Question: I am using grid layout in a shell. I want to control the location of widgets. As you can see the bottom buttons have to be on row 4. I am using windowbuilder plugin and it can place them in desired places.

The problem is I can't see the placement instruction in source code. How can I place them the programmatic way. Here is the source code window builder generates.
'''
package dgsj.Chapter04.examples.ch4;
import org.eclipse.swt.widgets.*;
public class GridLayout2x2 {
private static GridData data_1;
private static GridData data_2;
public static void main(String[] args) {
Display display = new Display();
Shell shell = new Shell(display);
shell.setMinimumSize(new Point(123, 30));
shell.setSize(126, 123);
GridLayout layout = new GridLayout();
layout.numColumns = 3;
shell.setLayout(layout);
GridData data = new GridData(GridData.FILL_BOTH);
data.grabExcessHorizontalSpace = false;
data.widthHint = 200;
data.grabExcessVerticalSpace = false;
Button one = new Button(shell, SWT.PUSH);
one.setText("one");
one.setLayoutData(data);
data = new GridData(GridData.FILL_BOTH);
Button two = new Button(shell, SWT.PUSH);
two.setText("two");
two.setLayoutData(data);
new Label(shell, SWT.NONE);
new Label(shell, SWT.NONE);
data_2 = new GridData(GridData.FILL_BOTH);
Button four = new Button(shell, SWT.PUSH);
four.setText("four");
four.setLayoutData(data_2);
new Label(shell, SWT.NONE);
new Label(shell, SWT.NONE);
new Label(shell, SWT.NONE);
new Label(shell, SWT.NONE);
new Label(shell, SWT.NONE);
Button btnNewButton = new Button(shell, SWT.NONE);
btnNewButton.setText("New Button");
data_1 = new GridData(GridData.FILL_BOTH);
data_1.grabExcessVerticalSpace = false;
data_1.grabExcessHorizontalSpace = false;
Button three = new Button(shell, SWT.PUSH);
three.setText("three");
three.setLayoutData(data_1);
shell.pack();
shell.open();
while (!shell.isDisposed()) {
if (!display.readAndDispatch()) {
display.sleep();
}
}
display.dispose();
}
}
'''
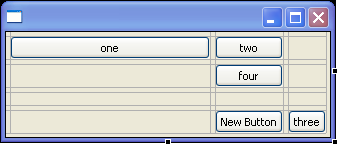
Answer: The only way to "skip" some cells in 'GridLayout' is to fill them with empty controls, and that's what WindowBuilder does with those 'new Label(shell, SWT.NONE);' lines. If you want to place a control on given line/column programmatically, you'll have to count the required number of empty 'Label's (or other invisible controls) to add.